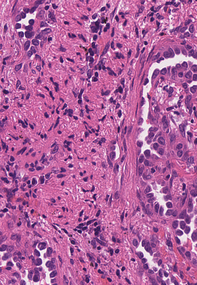
Tumor epithelial tissue: yes
Tumor-associated stroma tissue: yes
Normal tissue: no